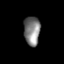
Tissue: prostate
Cell type: T cells
Senescence score: 0.7579
Nuclear area (px): 465
Mean DAPI intensity: 126.11